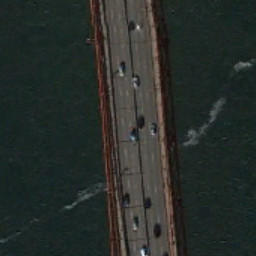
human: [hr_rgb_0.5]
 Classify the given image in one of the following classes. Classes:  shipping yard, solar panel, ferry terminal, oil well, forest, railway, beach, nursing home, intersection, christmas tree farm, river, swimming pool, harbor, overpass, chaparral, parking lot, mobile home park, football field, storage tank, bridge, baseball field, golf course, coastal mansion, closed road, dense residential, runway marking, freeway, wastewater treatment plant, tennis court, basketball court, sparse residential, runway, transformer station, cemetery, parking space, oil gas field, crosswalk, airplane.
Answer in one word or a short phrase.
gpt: bridge